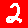
Digit: 2